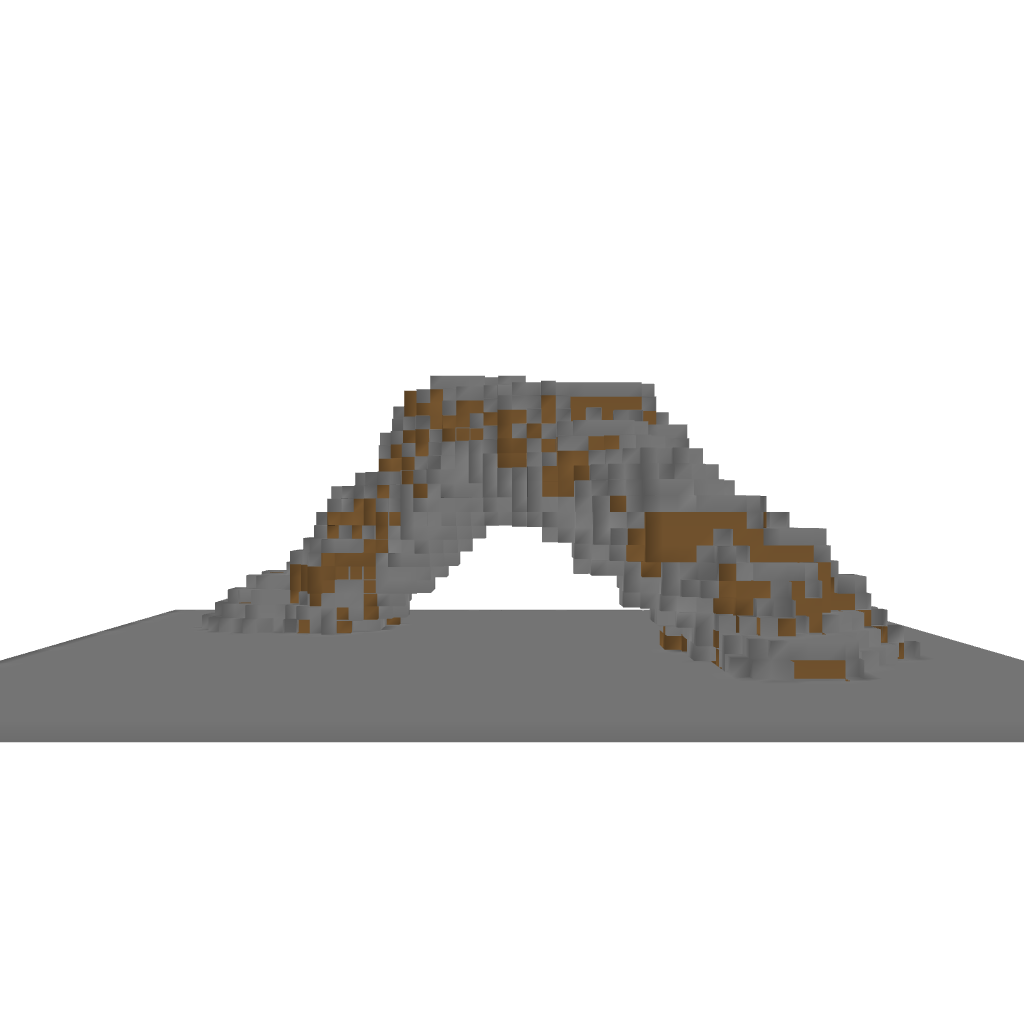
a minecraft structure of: Over Hang good quality a lot of earth